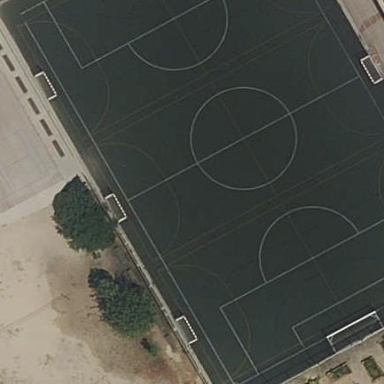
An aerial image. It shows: Soccer pitch for leisureland activities.